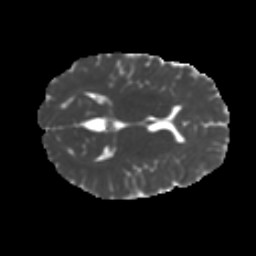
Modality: MD
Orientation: axial
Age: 27
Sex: female
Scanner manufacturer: ge
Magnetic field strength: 3 T
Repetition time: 7.8 s
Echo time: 0.0606 s